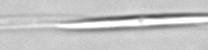
Label: Pseudo-nitzschia